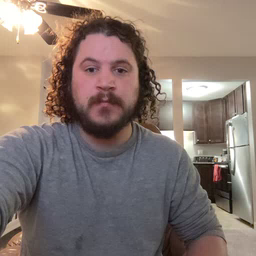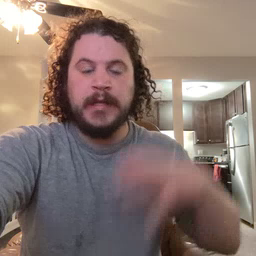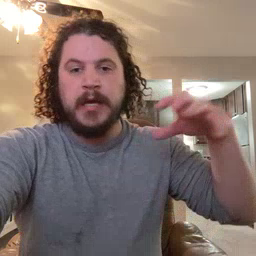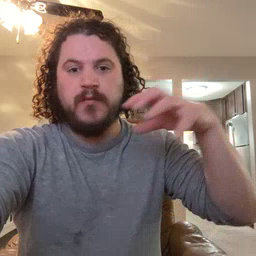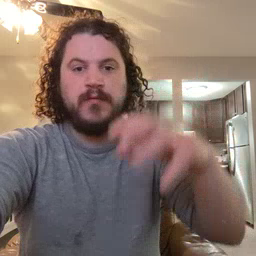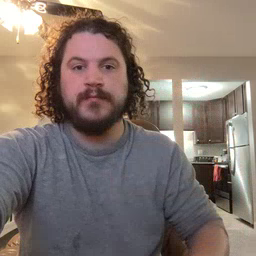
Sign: cloud